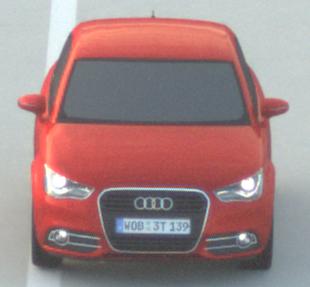
Make: Audi
Model: A1 Sportback 1.2 TFSI
Detailed model: A1 (8X) Sportback
Model produced from: 2012/03
Model produced until: 2014/11
Doors: 5
Color: red
Road condition: dry road
Daytime: sunrise or sunset
Contrast: medium contrast